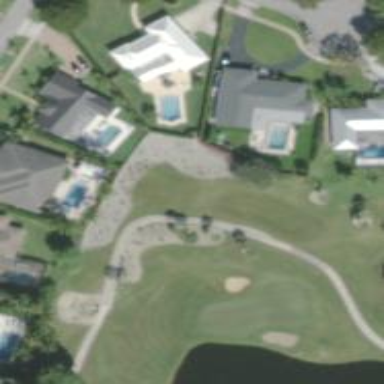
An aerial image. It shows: Footway that serves as golf cart path.